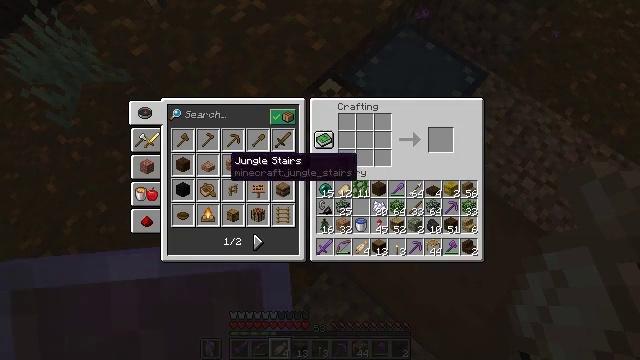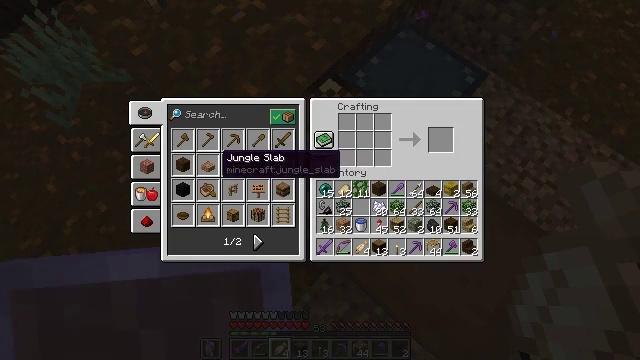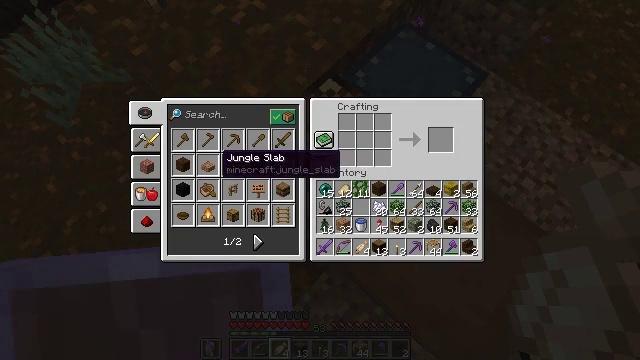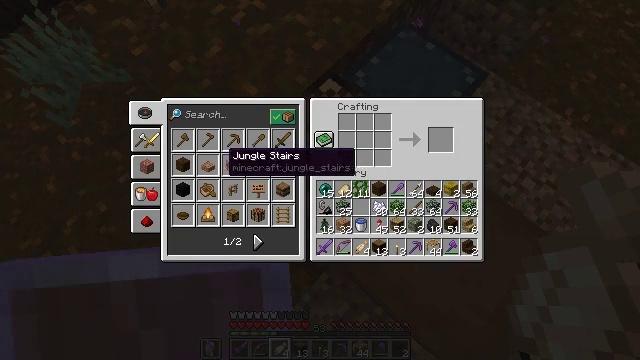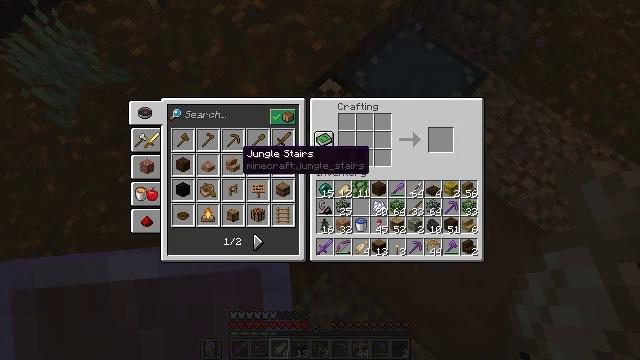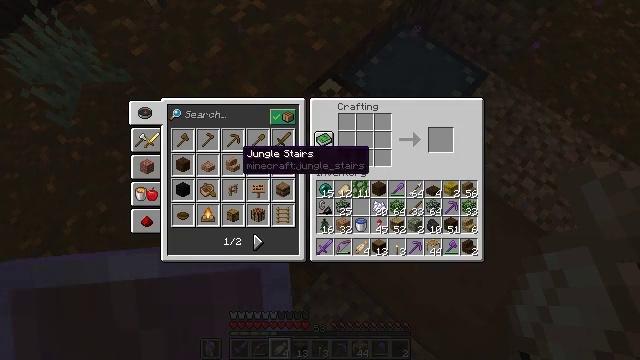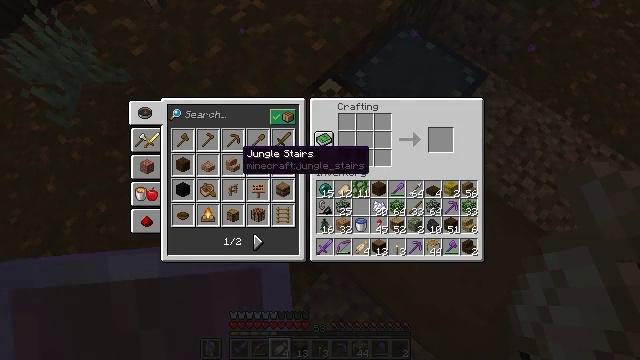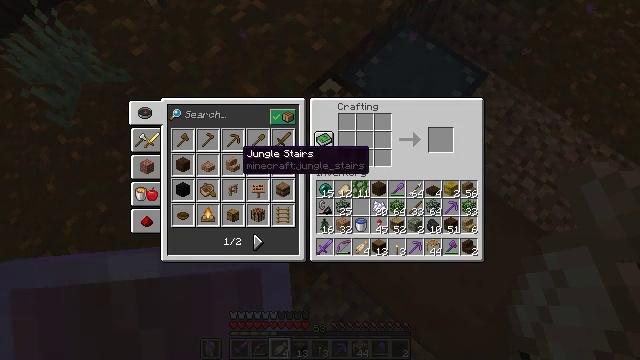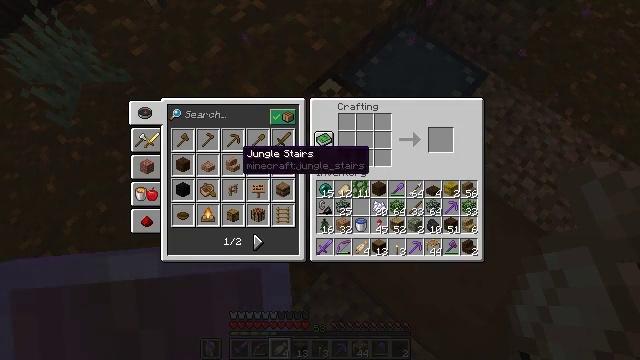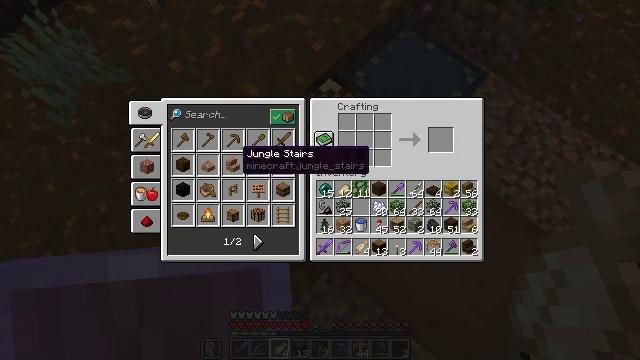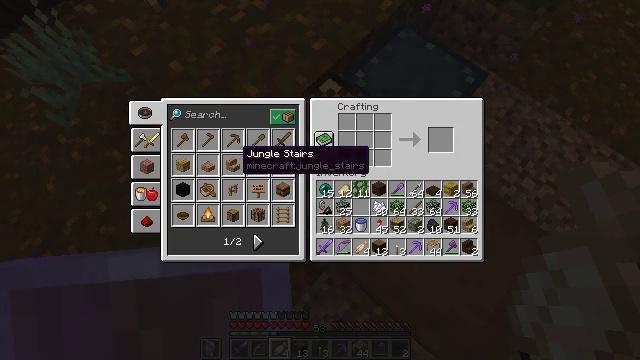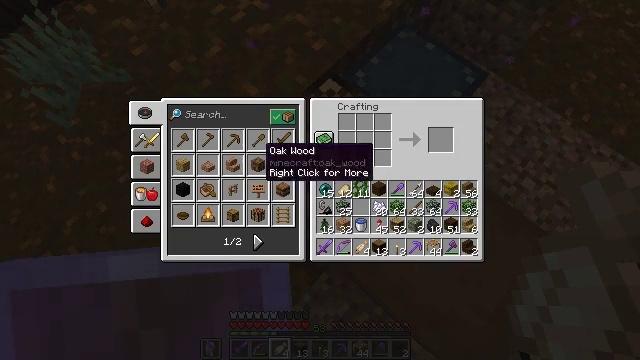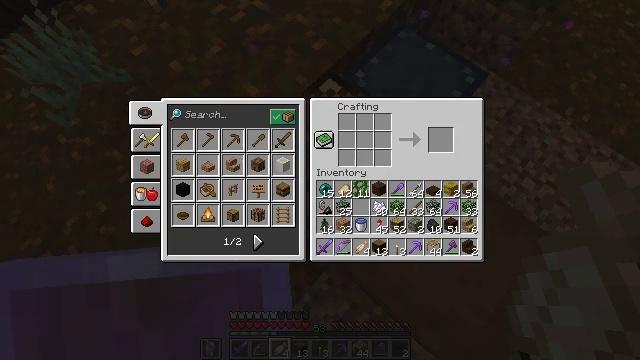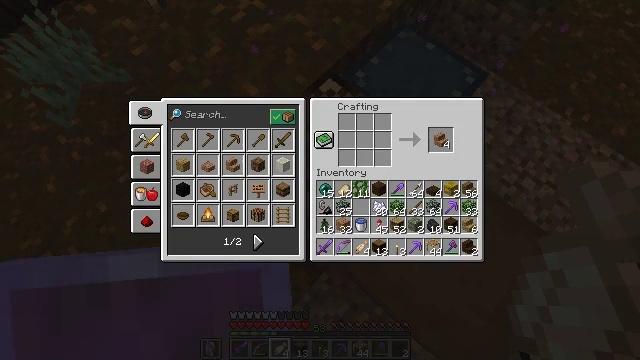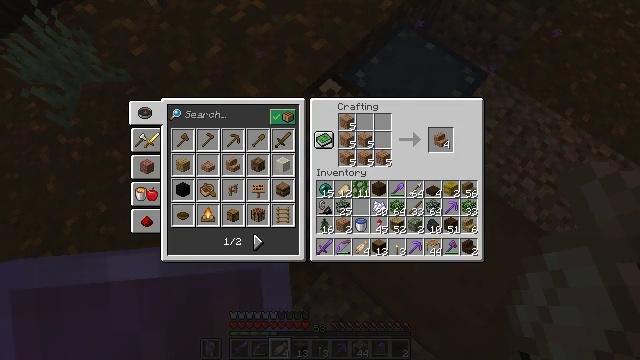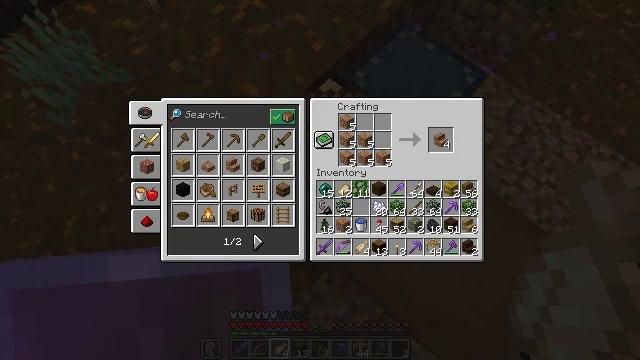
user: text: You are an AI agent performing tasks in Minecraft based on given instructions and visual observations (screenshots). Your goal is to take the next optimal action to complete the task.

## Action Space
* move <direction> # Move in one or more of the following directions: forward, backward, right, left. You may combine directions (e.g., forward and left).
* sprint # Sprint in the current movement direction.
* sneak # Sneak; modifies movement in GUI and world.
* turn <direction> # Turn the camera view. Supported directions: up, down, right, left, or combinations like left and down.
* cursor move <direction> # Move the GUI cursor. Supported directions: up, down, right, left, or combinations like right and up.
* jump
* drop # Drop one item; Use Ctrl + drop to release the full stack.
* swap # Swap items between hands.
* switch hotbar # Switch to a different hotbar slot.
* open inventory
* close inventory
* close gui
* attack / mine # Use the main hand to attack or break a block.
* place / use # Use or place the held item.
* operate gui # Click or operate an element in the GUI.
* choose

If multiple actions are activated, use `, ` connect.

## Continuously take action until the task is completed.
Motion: motion action
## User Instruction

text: Take jungle planks to craft jungle stairs.
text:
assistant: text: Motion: turn left
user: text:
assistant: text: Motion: no_op
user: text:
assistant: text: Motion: no_op
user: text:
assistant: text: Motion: sneak, turn right
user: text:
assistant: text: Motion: sneak
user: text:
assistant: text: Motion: sneak
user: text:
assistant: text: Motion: sneak
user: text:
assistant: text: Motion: sneak, attack / mine
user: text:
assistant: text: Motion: sneak, attack / mine
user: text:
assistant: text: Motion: sneak, attack / mine
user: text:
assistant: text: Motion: sneak, turn right
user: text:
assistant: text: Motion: sneak, turn right and up
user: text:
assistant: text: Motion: sneak, turn right and up
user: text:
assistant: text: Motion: sneak, turn right
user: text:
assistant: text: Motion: sneak
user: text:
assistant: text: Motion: sneak, turn right
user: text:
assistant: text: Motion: sneak
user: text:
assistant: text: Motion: sneak
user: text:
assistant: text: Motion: sneak
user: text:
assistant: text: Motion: sneak
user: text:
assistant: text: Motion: sneak, turn left
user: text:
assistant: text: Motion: sneak
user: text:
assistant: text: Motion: sneak, turn left
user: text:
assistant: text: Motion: sneak, turn left
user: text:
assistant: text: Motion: sneak
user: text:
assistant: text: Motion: sneak
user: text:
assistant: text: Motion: sneak
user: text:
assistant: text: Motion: sneak
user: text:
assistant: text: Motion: sneak
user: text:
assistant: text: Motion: sneak